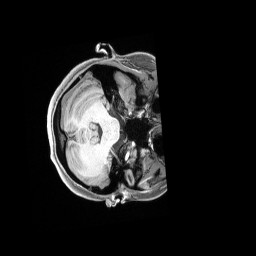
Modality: T1w
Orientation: axial
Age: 22
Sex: female
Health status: healthy
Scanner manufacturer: siemens
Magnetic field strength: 3 T
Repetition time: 2.4 s
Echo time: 0.00228 s